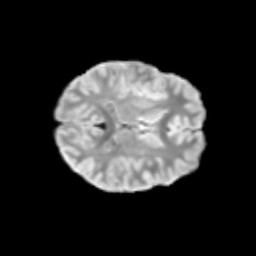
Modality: T2w
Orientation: axial
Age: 12
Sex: female
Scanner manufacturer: siemens
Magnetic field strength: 3 T
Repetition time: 3.8 s
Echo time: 0.07 s